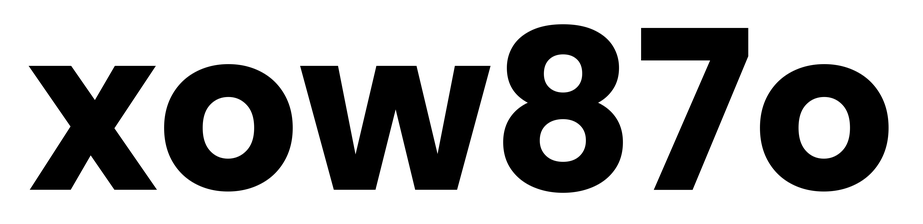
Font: Poppins-Bold